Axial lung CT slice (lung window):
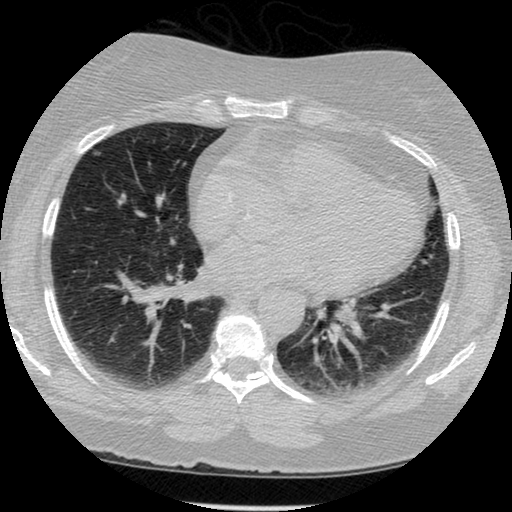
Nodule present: yes
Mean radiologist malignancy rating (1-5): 2.667